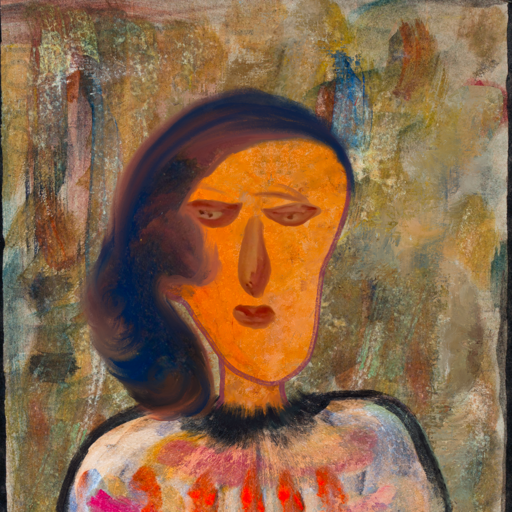
Background: Pipe, Head And Neck Front: Hypocrite, Face Front: Pious_Lady, Bust: Childish, Hair Front: Mother_And_Son_Son, Head Accessory: Blank, Second Necklace: Blank, Necklace: Blank, Baby: Blank